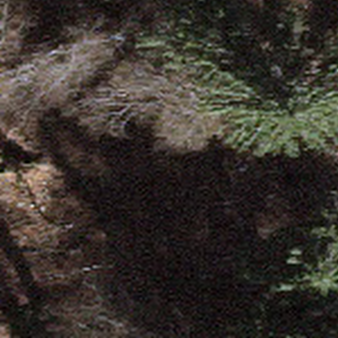
Label: other